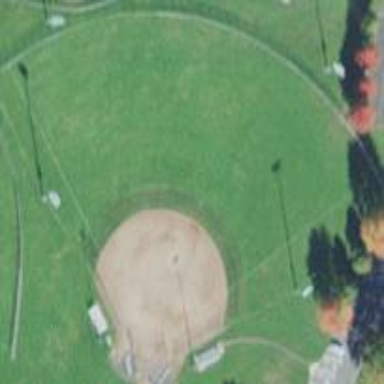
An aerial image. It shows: Baseball pitch for leisure land.